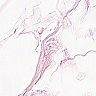
Metastatic tissue present: no